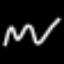
Label: squiggle